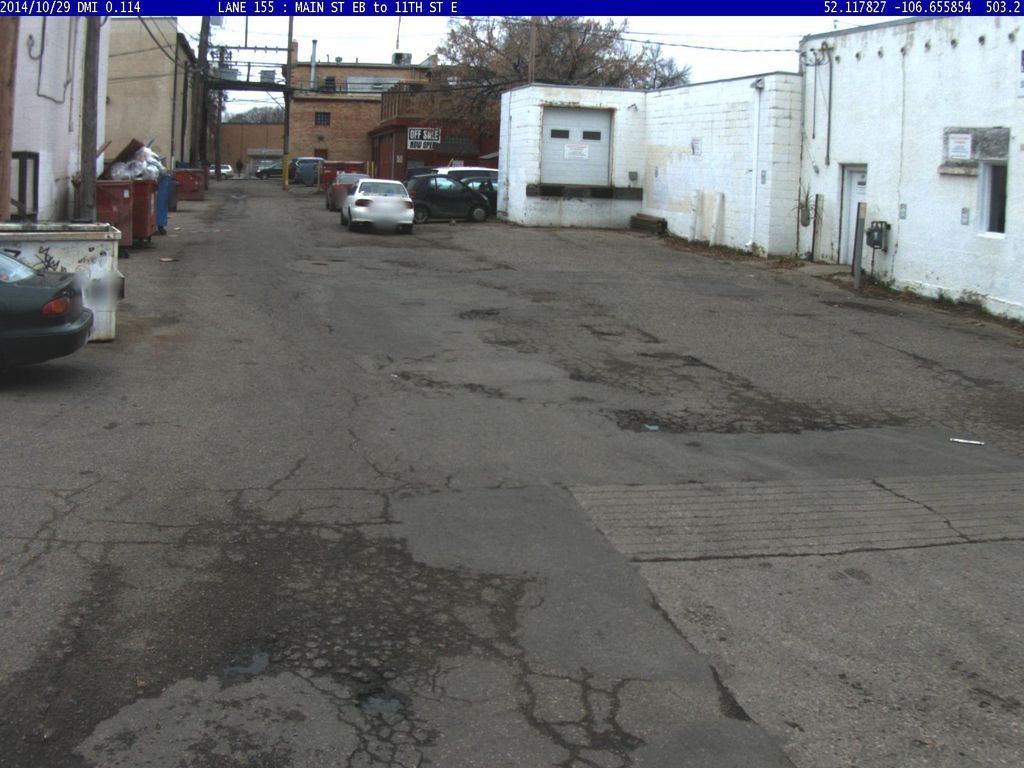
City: saskatoon